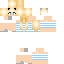
A female human skin with pale skin, wearing blonde long hair dressed in a blue tshirt and red pants, featuring a closed mouth.